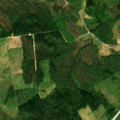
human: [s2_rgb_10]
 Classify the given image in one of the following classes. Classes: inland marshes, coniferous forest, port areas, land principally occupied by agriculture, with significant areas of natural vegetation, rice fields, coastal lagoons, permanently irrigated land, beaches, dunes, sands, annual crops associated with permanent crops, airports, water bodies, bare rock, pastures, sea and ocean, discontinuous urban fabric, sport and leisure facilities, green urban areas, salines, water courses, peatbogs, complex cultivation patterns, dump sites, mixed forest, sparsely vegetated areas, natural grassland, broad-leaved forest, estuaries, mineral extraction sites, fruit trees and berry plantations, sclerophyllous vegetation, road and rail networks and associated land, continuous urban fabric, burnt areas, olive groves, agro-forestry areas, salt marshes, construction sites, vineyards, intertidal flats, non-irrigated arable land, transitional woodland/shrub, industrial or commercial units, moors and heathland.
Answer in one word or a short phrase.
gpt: coniferous forest, mixed forest, transitional woodland/shrub